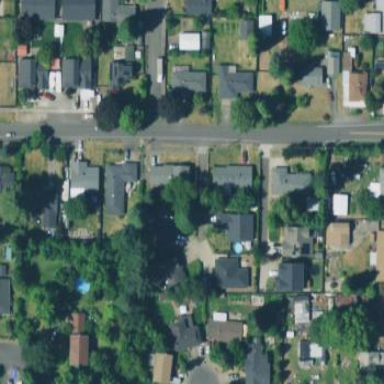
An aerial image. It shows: Residential area consisting of single-family homes.